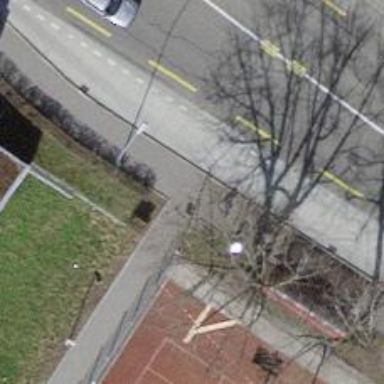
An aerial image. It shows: Asphalt sidewalk along the footway.